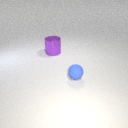
small blue rubber sphere to the right of large purple metal cylinder